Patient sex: M
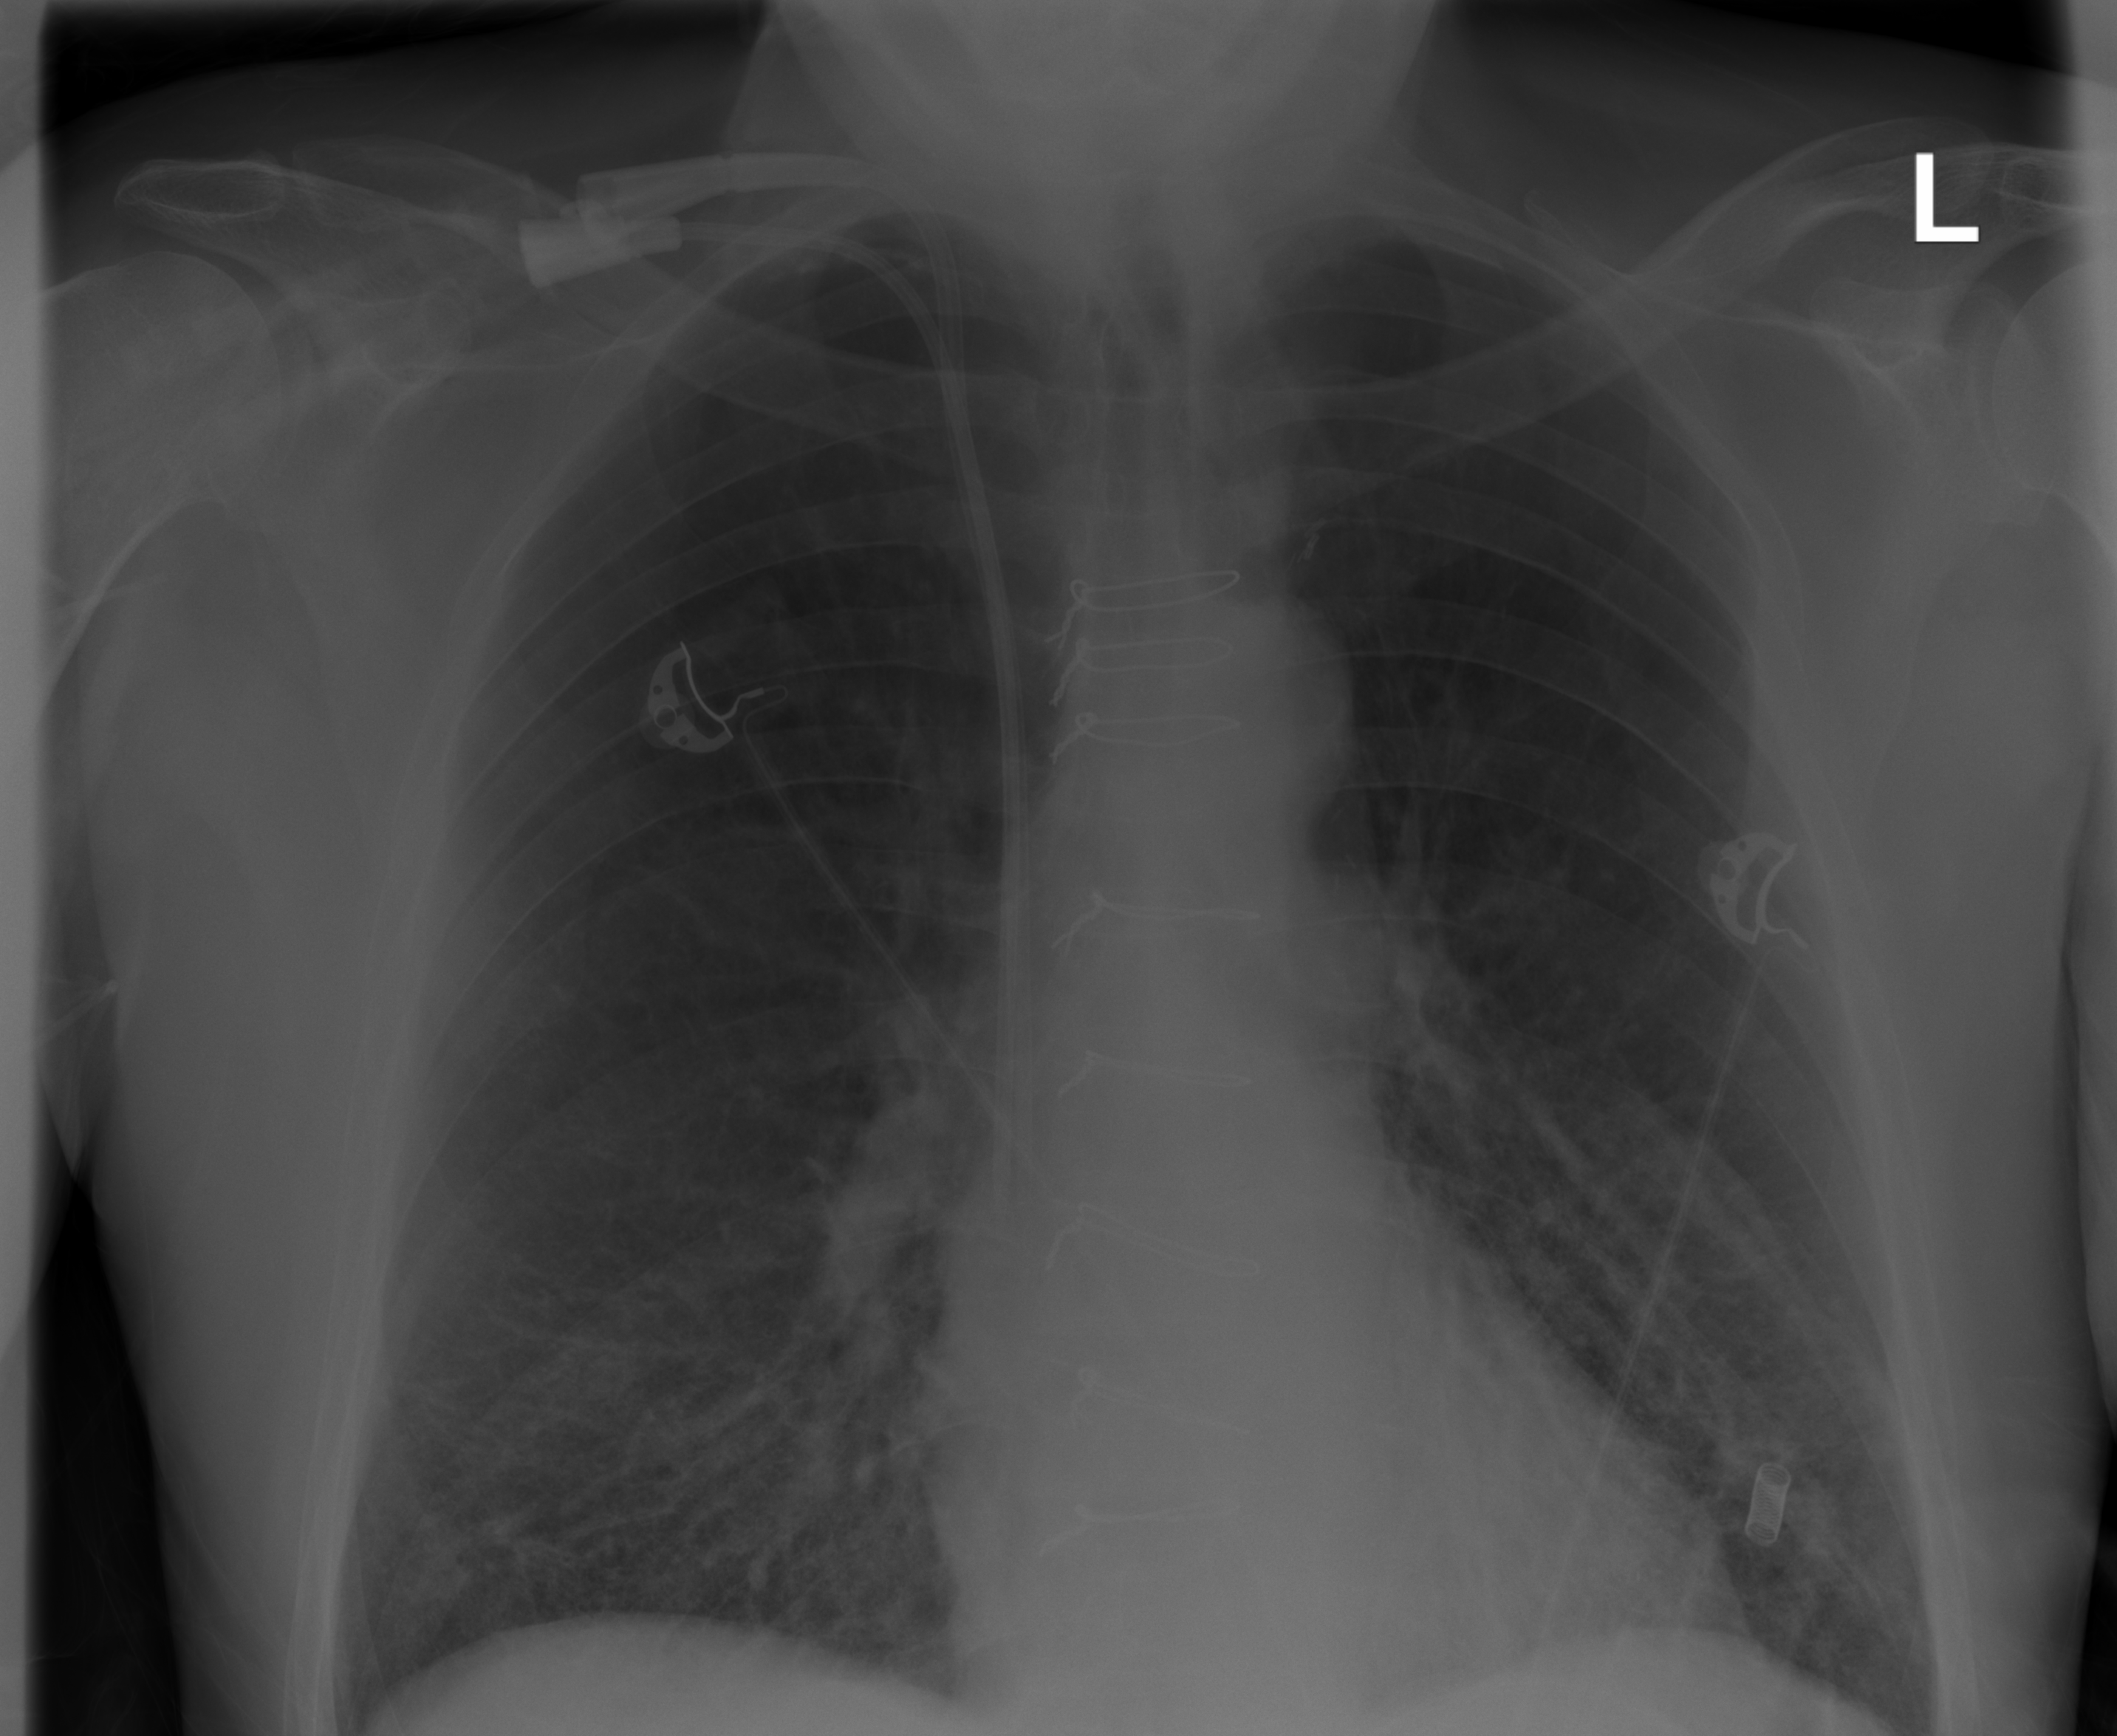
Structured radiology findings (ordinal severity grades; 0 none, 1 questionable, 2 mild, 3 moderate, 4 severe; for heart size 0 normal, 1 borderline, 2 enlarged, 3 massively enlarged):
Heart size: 0
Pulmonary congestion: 2
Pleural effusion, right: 0
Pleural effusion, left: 0
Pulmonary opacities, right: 2
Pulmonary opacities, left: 2
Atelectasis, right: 2
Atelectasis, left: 2